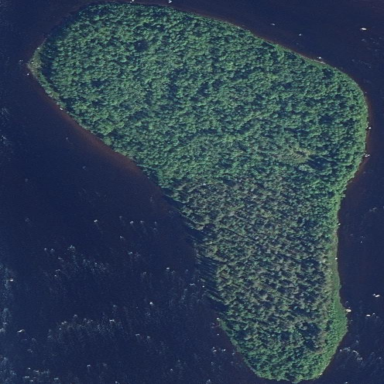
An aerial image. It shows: Islet covered with woodland.